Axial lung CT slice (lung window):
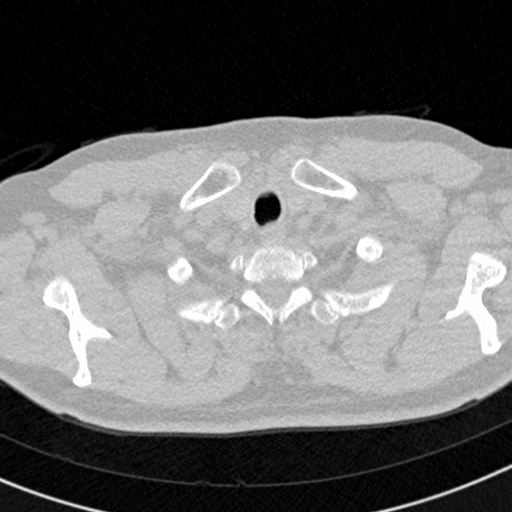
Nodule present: no